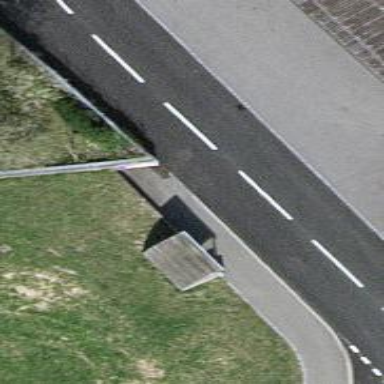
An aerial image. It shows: Bus stop with platform for public transport.